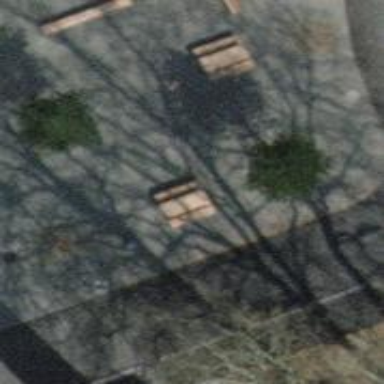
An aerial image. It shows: Picnic table located in leisure land area.